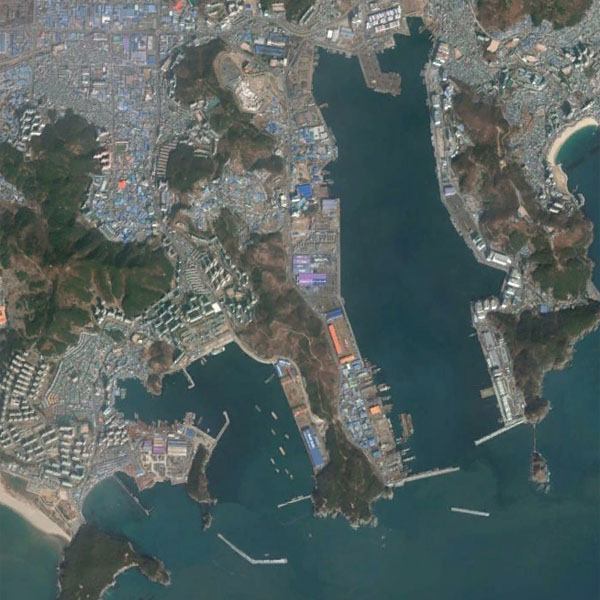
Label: Port